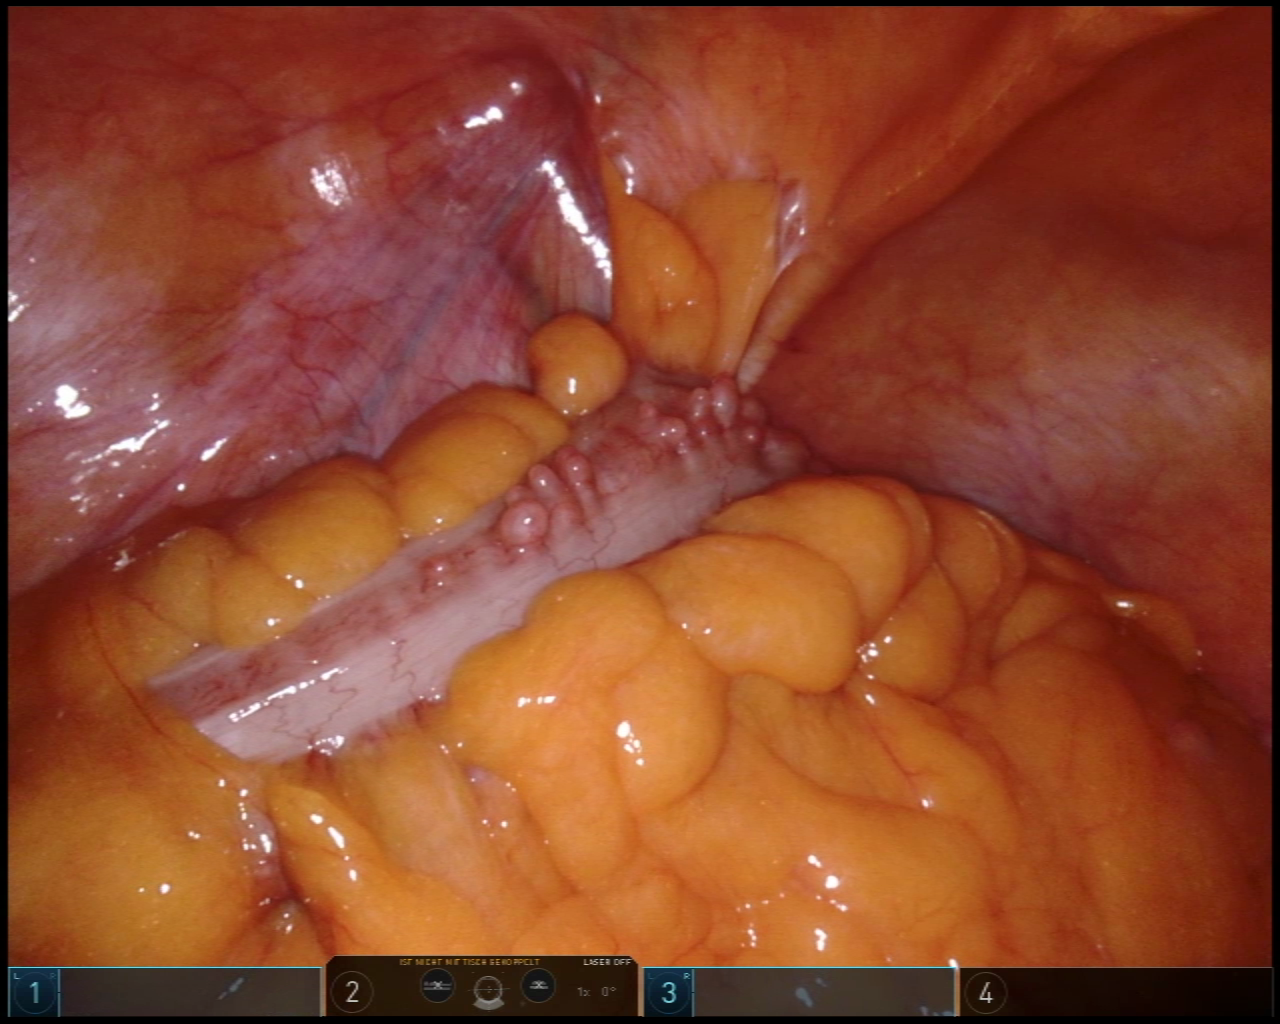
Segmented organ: colon
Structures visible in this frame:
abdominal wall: yes
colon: yes
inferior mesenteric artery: no
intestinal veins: no
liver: no
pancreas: no
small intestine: no
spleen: no
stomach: no
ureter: no
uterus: no
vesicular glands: no